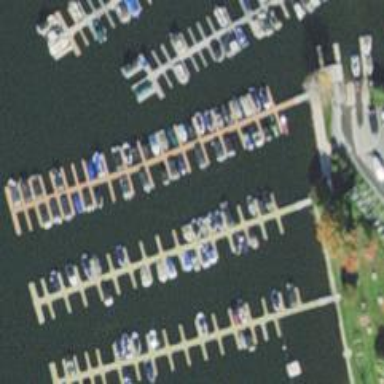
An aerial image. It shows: Man-made pier.